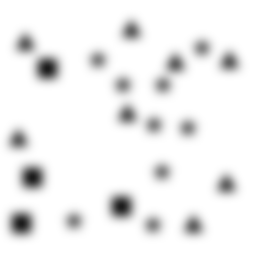
Squares: 4
Triangles: 8
Stars: 9
Total shapes: 21